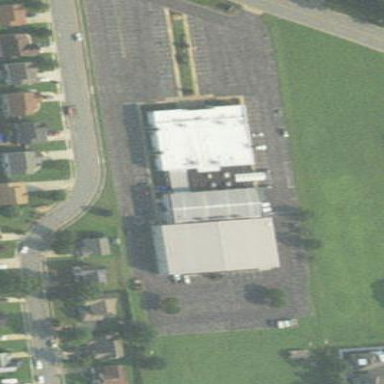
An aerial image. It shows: Building that serves as place of worship.